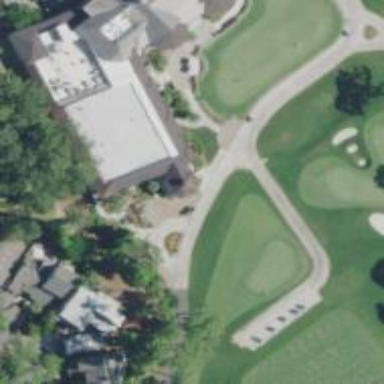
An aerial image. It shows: Service road designated as golf cart path.